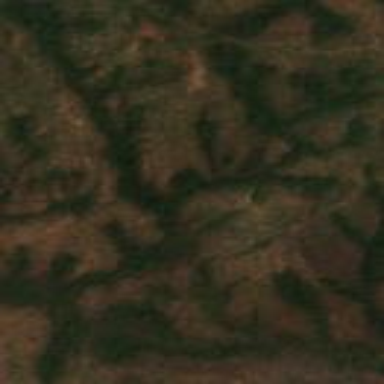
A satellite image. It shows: Forest area.